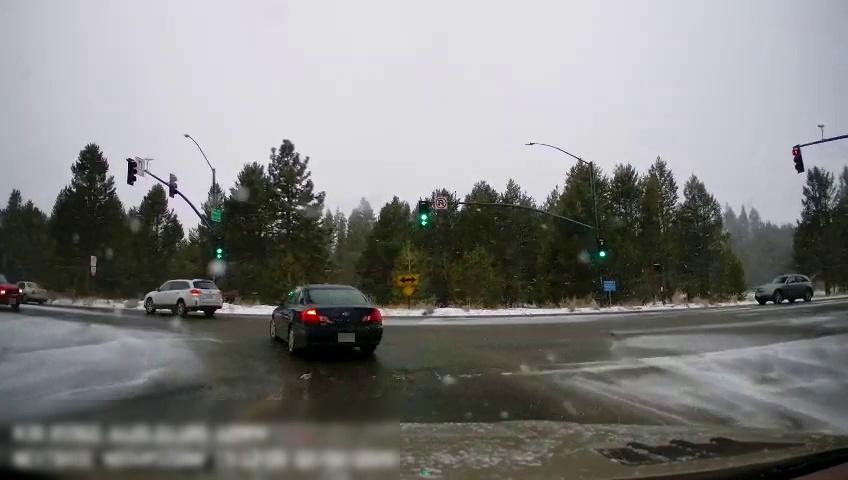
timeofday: Day
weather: Snowy
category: Drivable Space
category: Vehicles | Car
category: Vehicles | SUV
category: Vehicles | Car
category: Vehicles | SUV
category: Vehicles | SUV
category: Traffic | Lights
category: Traffic | Lights
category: Traffic | Lights
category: Traffic | Lights
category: Traffic | Signs
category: Traffic | Lights
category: Traffic | Lights
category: Traffic | Signs
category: Traffic | Signs
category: Traffic | Signs
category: Traffic | Signs
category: Traffic | Signs
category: Traffic | Signs